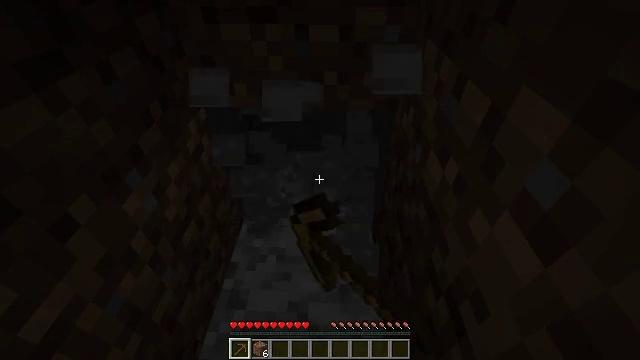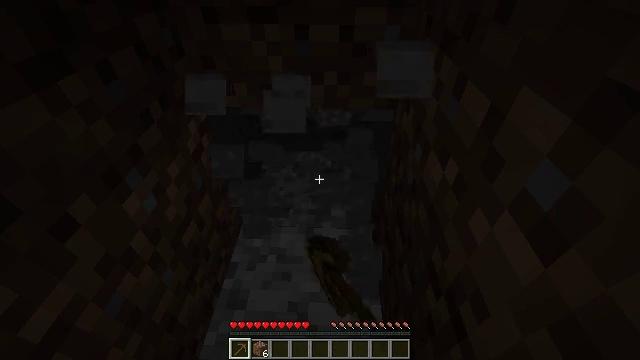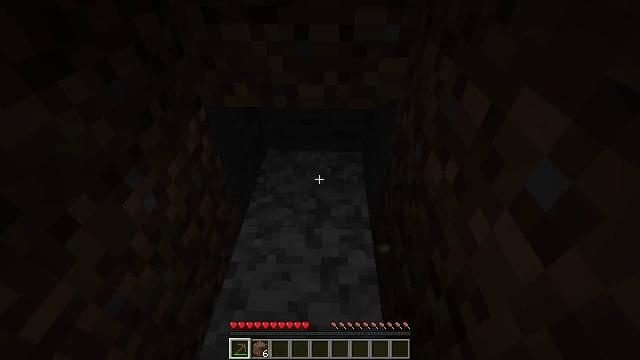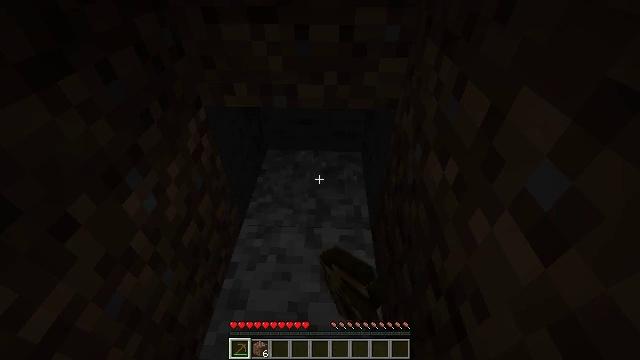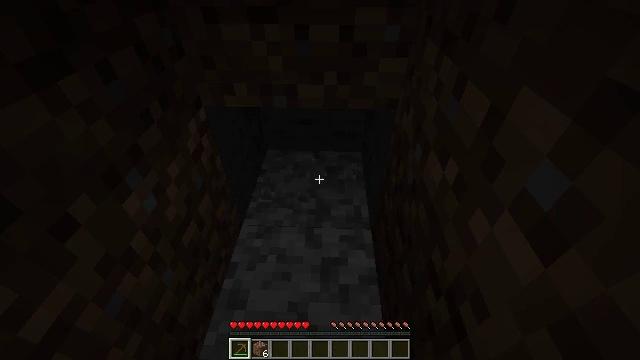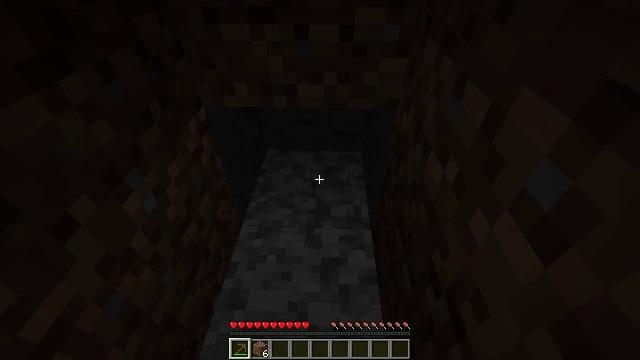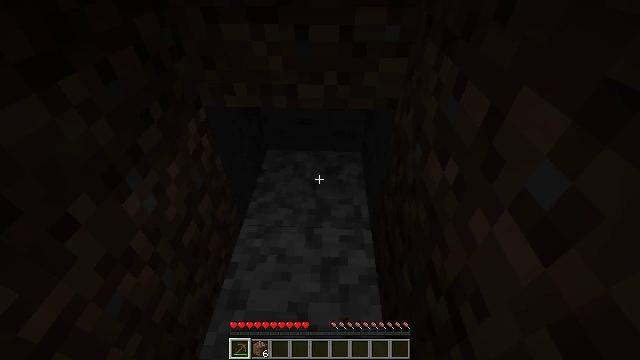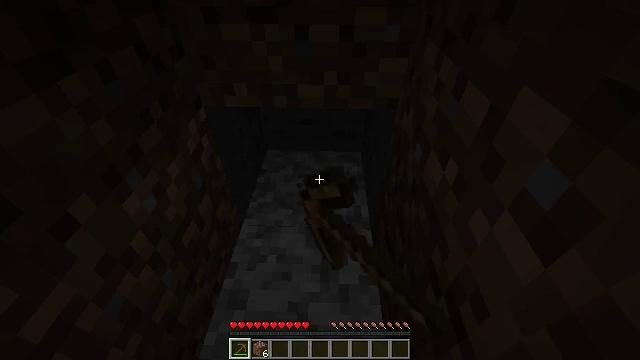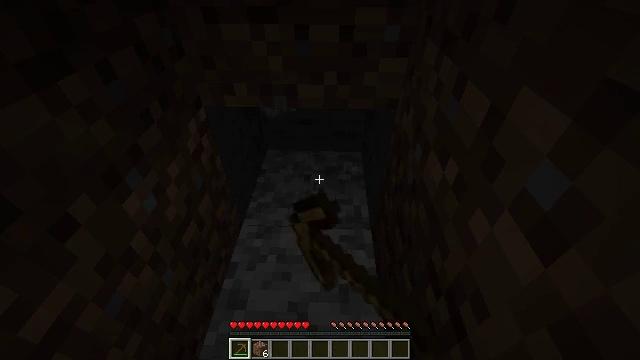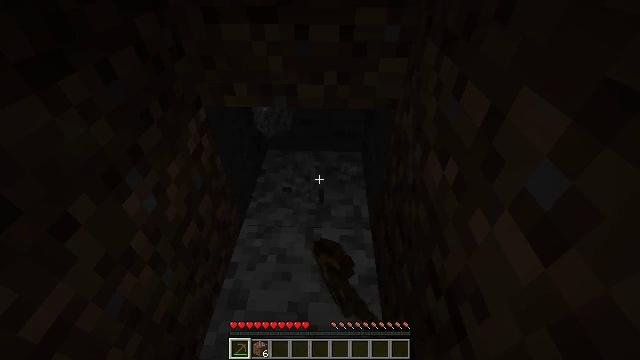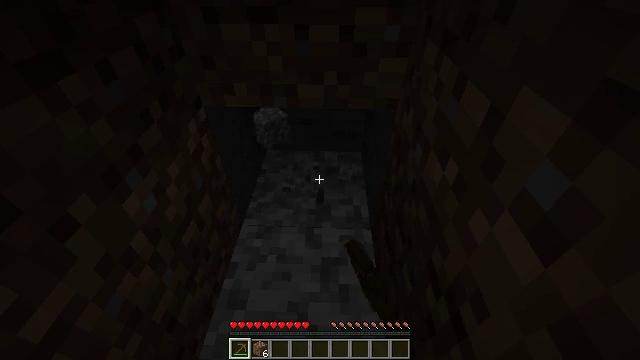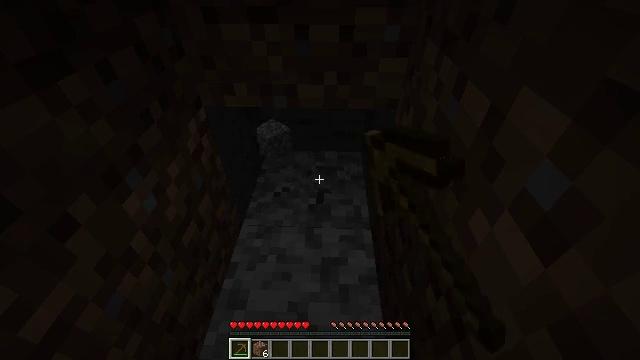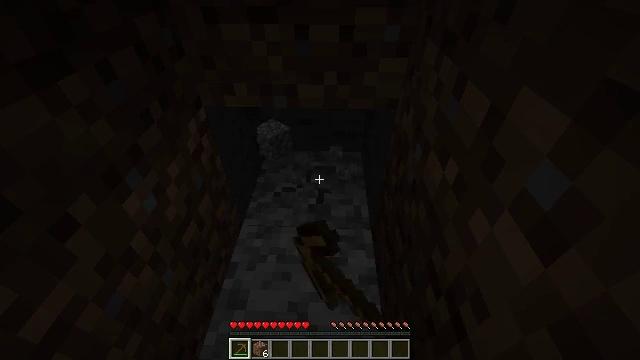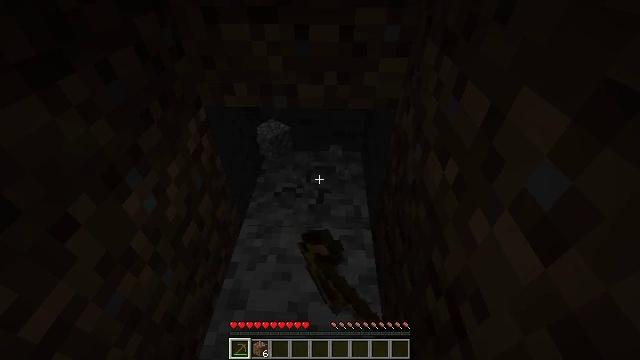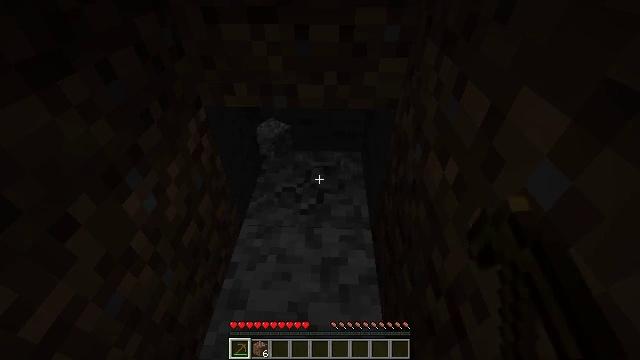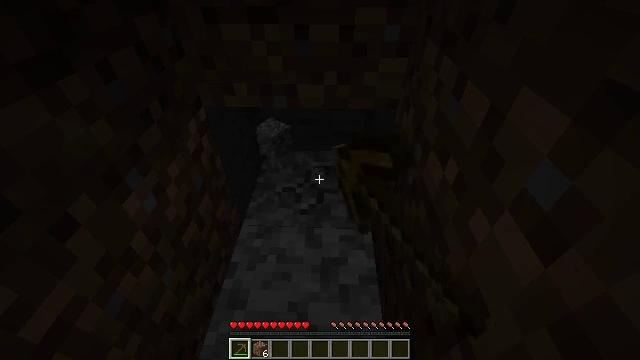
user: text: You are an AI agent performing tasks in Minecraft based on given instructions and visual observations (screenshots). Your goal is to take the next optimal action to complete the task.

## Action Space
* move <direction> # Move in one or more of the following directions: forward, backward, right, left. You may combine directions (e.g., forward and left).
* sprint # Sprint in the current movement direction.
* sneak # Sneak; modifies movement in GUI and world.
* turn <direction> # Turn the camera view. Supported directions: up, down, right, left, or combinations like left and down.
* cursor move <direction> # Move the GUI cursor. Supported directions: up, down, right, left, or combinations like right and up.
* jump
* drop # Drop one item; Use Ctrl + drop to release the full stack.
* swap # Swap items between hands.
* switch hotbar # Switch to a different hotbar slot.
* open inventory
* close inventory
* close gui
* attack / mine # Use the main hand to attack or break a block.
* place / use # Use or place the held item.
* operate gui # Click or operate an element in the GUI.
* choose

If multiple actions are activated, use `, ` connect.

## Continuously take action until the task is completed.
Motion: motion action
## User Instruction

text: Excavate some diorite.
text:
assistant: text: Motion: attack / mine
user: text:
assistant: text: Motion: attack / mine
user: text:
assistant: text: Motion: attack / mine
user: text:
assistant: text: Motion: attack / mine
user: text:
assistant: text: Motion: attack / mine
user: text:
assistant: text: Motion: attack / mine
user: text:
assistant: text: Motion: attack / mine
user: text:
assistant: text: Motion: attack / mine
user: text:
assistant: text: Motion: attack / mine
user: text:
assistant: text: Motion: attack / mine
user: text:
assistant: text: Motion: attack / mine
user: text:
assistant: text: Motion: attack / mine
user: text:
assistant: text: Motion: attack / mine
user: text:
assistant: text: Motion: attack / mine
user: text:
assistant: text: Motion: attack / mine
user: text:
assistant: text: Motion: attack / mine
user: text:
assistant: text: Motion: attack / mine
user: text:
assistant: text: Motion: attack / mine
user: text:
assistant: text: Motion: attack / mine
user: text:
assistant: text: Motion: attack / mine
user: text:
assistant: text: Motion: attack / mine
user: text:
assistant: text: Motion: attack / mine
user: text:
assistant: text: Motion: attack / mine
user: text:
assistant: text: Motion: attack / mine
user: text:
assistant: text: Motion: attack / mine
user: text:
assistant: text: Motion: attack / mine
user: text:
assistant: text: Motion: attack / mine
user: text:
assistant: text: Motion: attack / mine
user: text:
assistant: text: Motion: attack / mine
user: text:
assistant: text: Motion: attack / mine